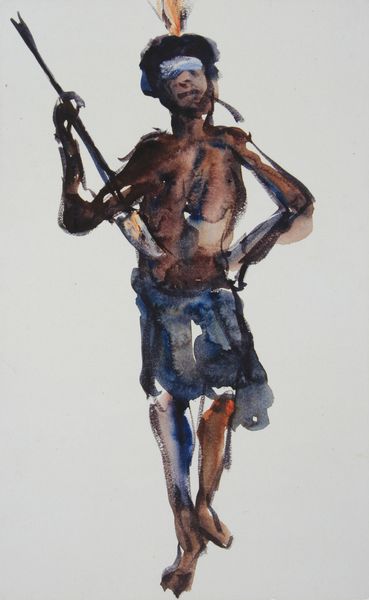
Titel: Mann aus Neuguinea mit Speer
Künstler: Emil Nolde
Standort: Berlin
Institution: Staatliche Museen zu Berlin, Kupferstichkabinett
Schlagwörter: blau, feder, körper, lendenschurz, mann, nackt, schurz, weiß, aquarell, gelb, bewegung, braun, mund, nase, orange, schwarz, skizze, rot, arme, augen, band, spitze, stirnband, bild, haare, pose, schultern, beine, schnell, oberkörper, tusche, entwurf, jagd, ganzfigur, krieger, speer, federschmuck, verbunden, pfeil, verlaufen, gouache, aquarel, lendenschutz, nolde, indianer, ureinwohner, eingeborener, indiander, indi, indiana, verbundene augen